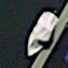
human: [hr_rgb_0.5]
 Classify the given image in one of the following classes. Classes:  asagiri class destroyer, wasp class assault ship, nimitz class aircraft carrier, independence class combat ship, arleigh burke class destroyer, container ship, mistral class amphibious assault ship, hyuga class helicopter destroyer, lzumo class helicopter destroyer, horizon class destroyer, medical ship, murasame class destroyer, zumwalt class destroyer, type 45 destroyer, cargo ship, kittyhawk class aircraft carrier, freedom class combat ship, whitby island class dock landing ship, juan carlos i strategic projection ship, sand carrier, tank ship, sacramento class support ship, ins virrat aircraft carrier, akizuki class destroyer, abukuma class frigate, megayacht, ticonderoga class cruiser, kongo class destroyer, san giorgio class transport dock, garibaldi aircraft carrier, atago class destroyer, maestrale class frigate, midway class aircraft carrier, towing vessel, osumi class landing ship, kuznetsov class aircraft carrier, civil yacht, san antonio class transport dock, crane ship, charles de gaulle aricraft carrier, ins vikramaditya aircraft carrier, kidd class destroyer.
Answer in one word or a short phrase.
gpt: Civil yacht